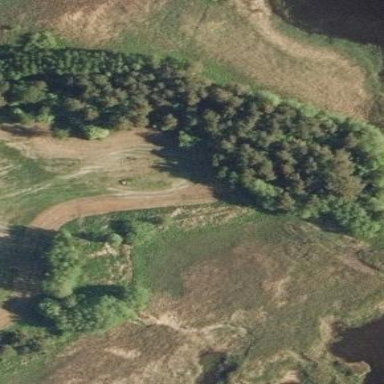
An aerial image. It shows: Beautiful woodland area.